Field crop: tomato
Growth stage: 1
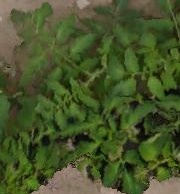
Species: tomato